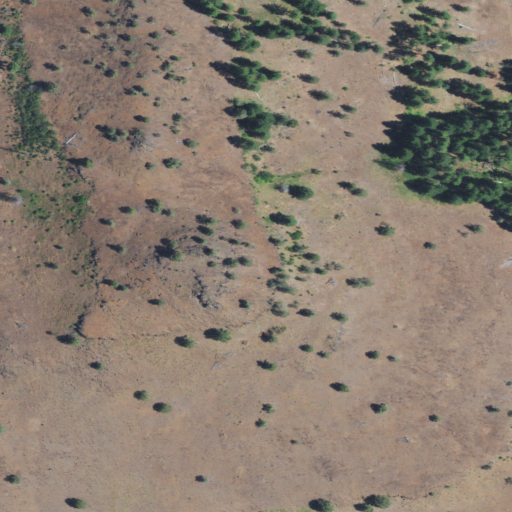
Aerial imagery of mountain in Oregon named Potato Hill containing grassland, shrub, and evergreen forest